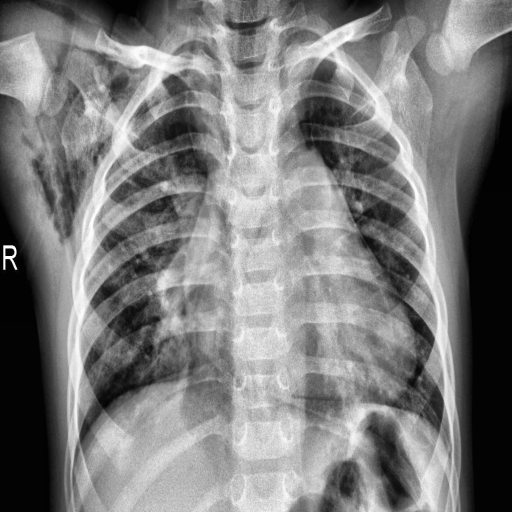
Finding: PNEUMONIA